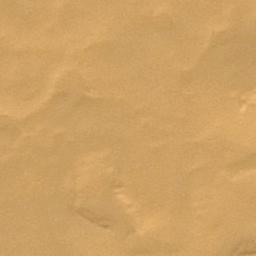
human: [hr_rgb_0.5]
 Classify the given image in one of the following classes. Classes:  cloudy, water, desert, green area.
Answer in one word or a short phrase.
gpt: desert